Question: Typical calendars involve adding events simply based by date. Each event is usually just listed per the day they are attached.
What I am working on is a scheduling app that is based on hour blocks in a day. So, a person might be able to schedule a conference room from 08:00 to 12:00. Users would be able to view today, or any other day...which would show what events are scheduled for the viewed day and show them as blocks of reserved hours.
I need to somehow display the schedule in an html table. The part I'm struggling with is that the start_time and end_time will need to flow vertically across table rows in the same column (see image).
Also, the owner of the schedule can set their hours of operation. So, if their doors open at 09:00 and they close at 17:00, then those are the times (in 15 minute increments) that will be listed down the left side of the table. And, the custom "events" that are schedule will be the columns across the table head.
The image should show you what I am trying to create. The hitch is, saving a record in the Schedule model that includes who scheduled it, the day the reservation is for, and the start and end times of that reservation...and then, somehow add css classes to appropriate td and tr to display that reservation in the table.
Any ideas, suggestions, or gems that already exist would be much appreciated!
I'm using rails 3, ruby 2

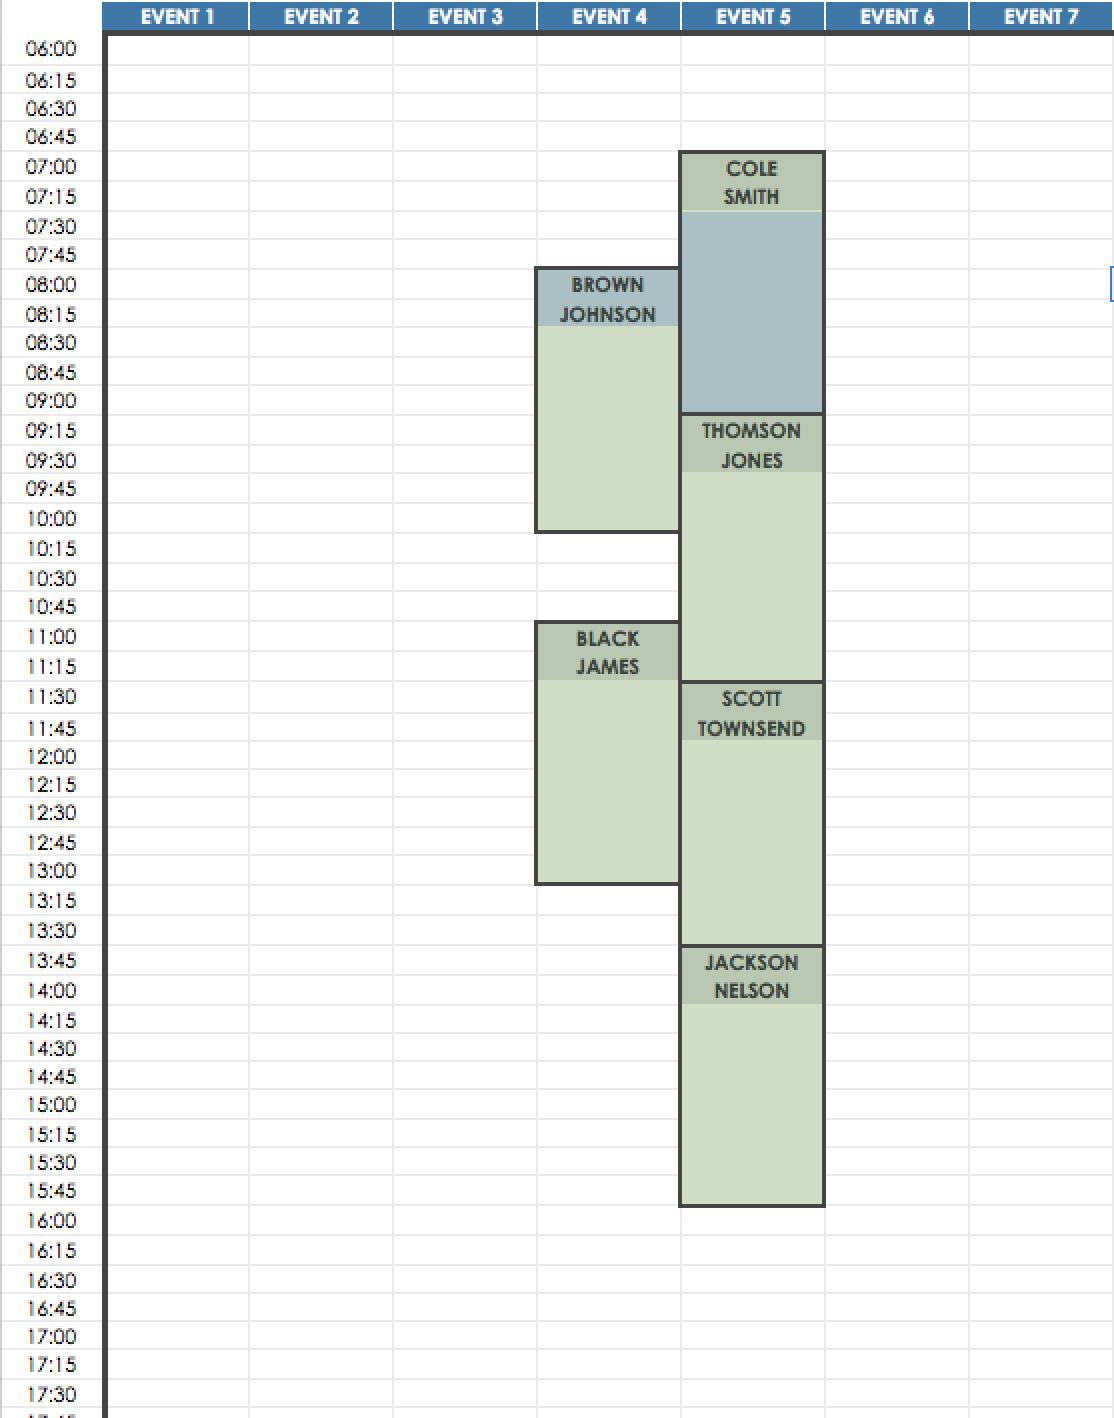
Answer: Okay best way to do this would be to create a DateTime object in your controller that handles this. Then you can loop over the time and have this output what you expect you can also loop over the events so that it generates the number of cells for what you need. The next thing you would have to do after you have done all of this is add the jQuery dialog to the cell so that each individual cell is uniquely identifiable. From this you will then most probably want to render a partial inside the dialog so that the administrator can create these schedules. You will need to use the HTML5 data-attribute on the '<td>' so that you can pass this data into the application. I have provided some starting code for you to work with below as a starting point.
'''
<table class ="time_events">
<thead>
<tr>
<th class="time">Time</th>
<% @events.each do |eve| %>
<th class="events-<%= eve.name %>"></th>
<% end %>
</tr>
</thead>
<tbody>
<% @time_range.each do |time| %>
<tr>
<th>
<%=time.to_formatted_s(:short)%>
</th>
<% @events.each do |events| %>
<td class=time_slot>
<!--Do some more stuff here -->
</td>
</tr>
</tbody>
</table>
'''
As mentioned earlier you may want to go with setting jQuery dialog on the cells so that when you click the cell the dialog appears. With this you could do something like this in you 'application.js'
'''
$(document).ready(function () {
$('.time_events td').live('click', function (event) {
var $target = $(this);
// variable target find the class schedule
var $bf = $target.find('.event_form');
//data of event_id is accessed by the .data() function
var event = $target.data('event-id');
$bf.dialog();
//find the input value of the event_id.
//Referenced via data-attributes.
$bf.find('input#event_id').val(event);
event.preventDefault();
});
$('.event_form.user_full_name').on('change', function (e) {
this.form.submit();
});
});
'''
'''
def index
@events = Event.all
@beginning_current = params[beginning_of_day].try(:to_time) || Time.now
@time_range (@beginning_current.beginning_of_day..@beginning_current.end_of_day)
respond_to do |format|
format.html
format.json { render json: @events }
end
end
end
'''
Quoting what you said:
> The hitch is, saving a record in the Schedule model that includes who
scheduled it, the day the reservation is for, and the start and end
times of that reservation.
As mentioned above you need to use the HTML5 data-attribute to pass this data to the application.js so that it can determine the which unique cell is being clicked. Alternative methods to doing what you want are to use <URL> which has a full documentation support on tweaking it to your needs.